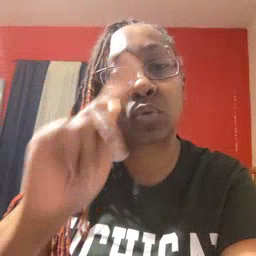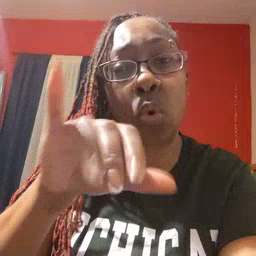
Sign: toy